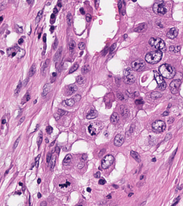
Tumor epithelial tissue: yes
Tumor-associated stroma tissue: yes
Normal tissue: no